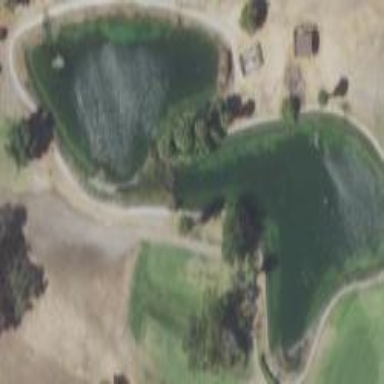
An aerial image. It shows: Water hazard on golf course. The hazard is natural water feature.